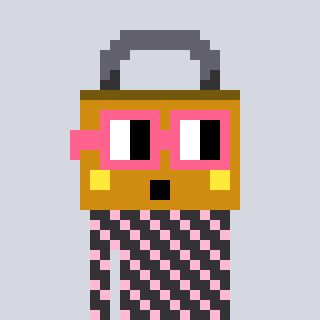
a pixel art character with square pink glasses, a lock-shaped head and a grayscale-colored body on a cool background